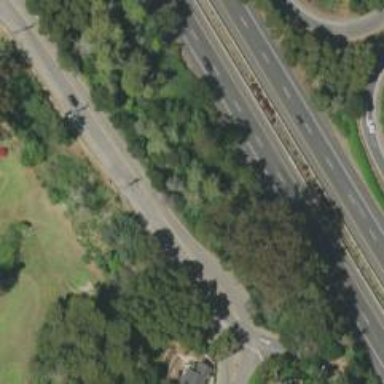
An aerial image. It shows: Secondary road with shared cycleway.